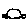
Label: car